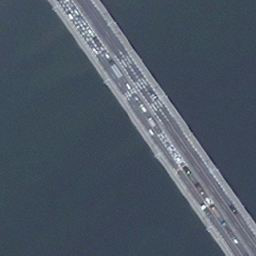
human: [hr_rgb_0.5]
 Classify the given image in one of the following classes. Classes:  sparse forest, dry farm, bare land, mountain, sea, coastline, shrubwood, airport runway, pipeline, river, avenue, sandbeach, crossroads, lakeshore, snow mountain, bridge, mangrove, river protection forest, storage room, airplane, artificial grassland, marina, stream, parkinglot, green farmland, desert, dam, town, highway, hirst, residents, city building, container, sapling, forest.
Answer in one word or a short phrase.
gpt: bridge